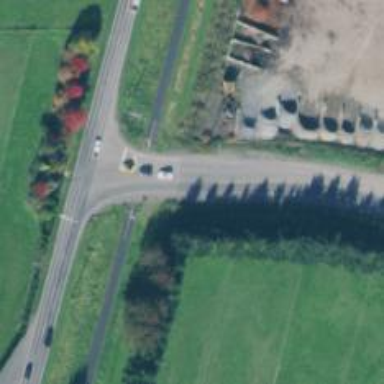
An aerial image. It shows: Asphalt cycleway running alongside abandoned railway track.